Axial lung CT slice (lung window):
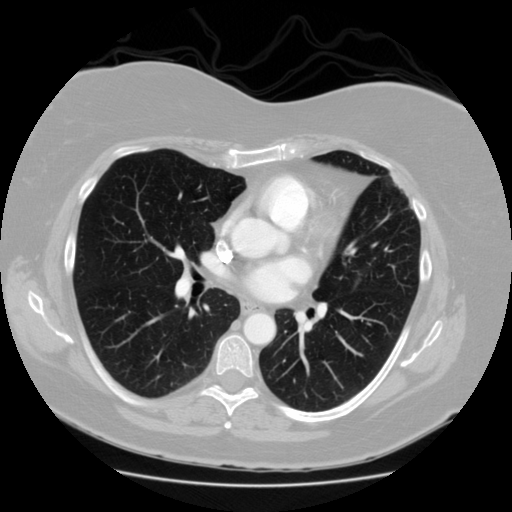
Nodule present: no